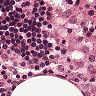
Metastatic tissue present: no